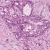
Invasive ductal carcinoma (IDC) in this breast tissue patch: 1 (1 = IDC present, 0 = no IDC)